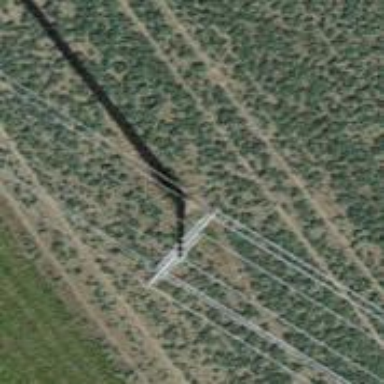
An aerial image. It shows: Power pole.